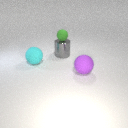
large cyan rubber sphere behind large purple rubber sphere